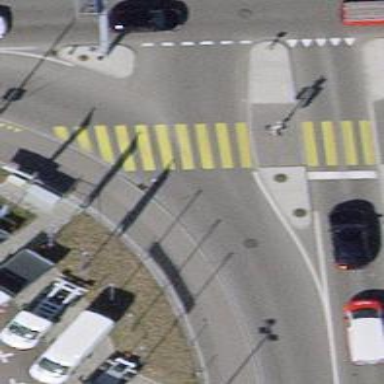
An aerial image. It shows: Crossing with traffic signals.